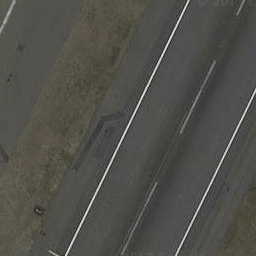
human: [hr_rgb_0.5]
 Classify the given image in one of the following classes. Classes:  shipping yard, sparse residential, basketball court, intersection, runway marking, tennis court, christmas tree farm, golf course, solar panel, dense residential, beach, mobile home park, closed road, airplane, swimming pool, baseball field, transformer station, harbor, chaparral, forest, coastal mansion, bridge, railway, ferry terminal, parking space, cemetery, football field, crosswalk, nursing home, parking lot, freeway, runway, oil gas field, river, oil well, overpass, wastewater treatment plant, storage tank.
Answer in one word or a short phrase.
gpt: runway